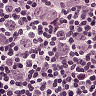
Metastatic tissue present: yes